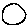
Label: circle